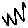
Label: zigzag